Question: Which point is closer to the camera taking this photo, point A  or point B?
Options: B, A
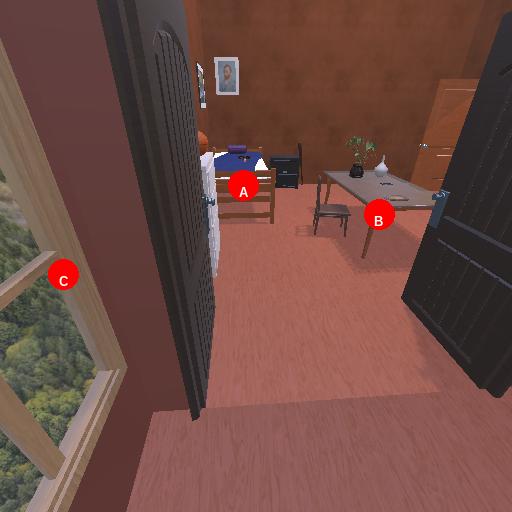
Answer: B